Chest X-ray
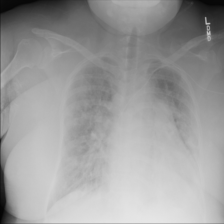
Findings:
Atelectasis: negative
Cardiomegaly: negative
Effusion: negative
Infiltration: negative
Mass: negative
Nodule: negative
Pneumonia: negative
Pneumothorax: negative
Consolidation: negative
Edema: negative
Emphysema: negative
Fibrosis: negative
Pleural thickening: negative
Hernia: negative